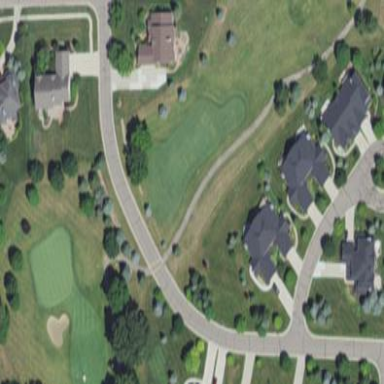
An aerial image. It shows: Grass area designated as golf tee.